Field crop: maize
Growth stage: 2
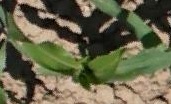
Species: maize